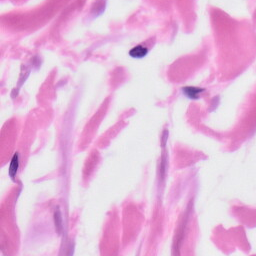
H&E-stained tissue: Skin